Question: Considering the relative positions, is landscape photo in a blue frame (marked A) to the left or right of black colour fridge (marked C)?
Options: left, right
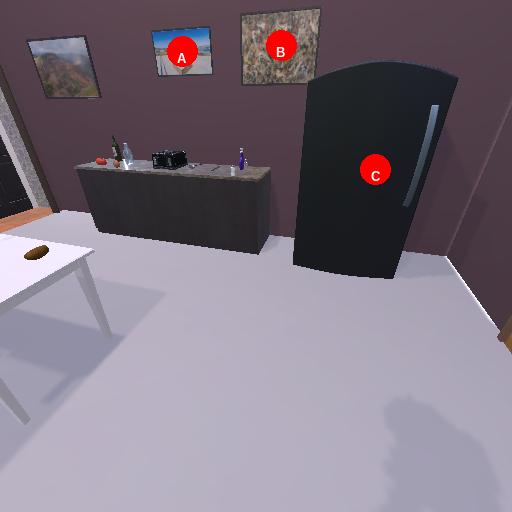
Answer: left